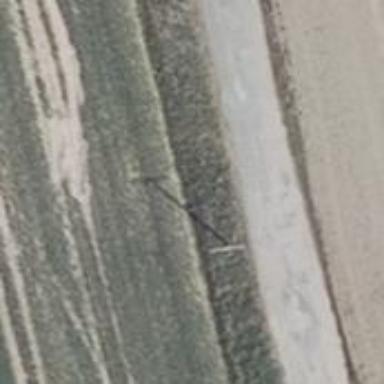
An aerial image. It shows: Straight power pole managing the electricity lines.